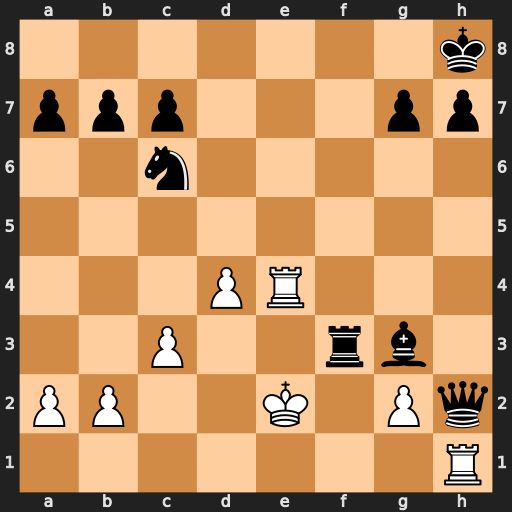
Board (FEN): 7k/ppp3pp/2n5/8/3PR3/2P2rb1/PP2K1Pq/7R
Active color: w
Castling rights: -
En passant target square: -
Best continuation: Re8+ Rf8 Rxf8#